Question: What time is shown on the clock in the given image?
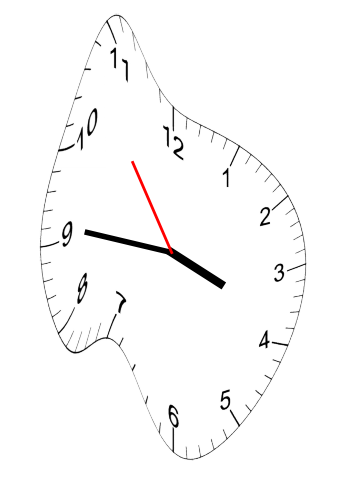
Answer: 03:45:54